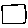
Label: square